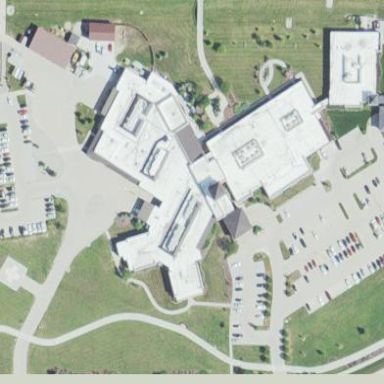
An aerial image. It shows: Healthcare facility identified as hospital.